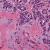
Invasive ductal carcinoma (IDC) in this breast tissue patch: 1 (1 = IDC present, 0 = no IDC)